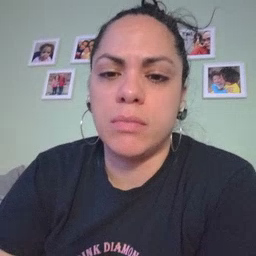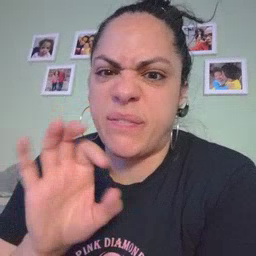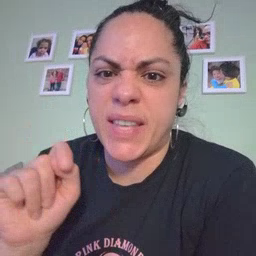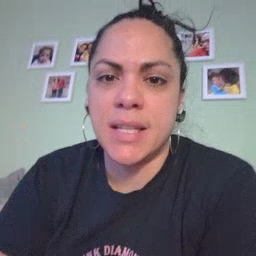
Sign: feet